Question: Following the code of a tutorial I defined class and methods for my function of linear regression.
'''
data(cats, package="MASS")
linmodeEst <- function(x,y){
qx <- qr(x) # QR-decomposition
coef <- solve.qr(qx,y) # solve(t(x)%*%x)%*%t(x)%*%y
df <- nrow(x)-ncol(x)
sigma2 <- sum((y-x%*%coef)^2)/df
vcov <- sigma2 * chol2inv(qx$qr)
colnames(vcov) <- rownames(vcov) <- colnames(x)
list(coefficients = coef, vcov=vcov, sigma = sqrt(sigma2), df=df)
}
linmod <- function(x,...) UseMethod("linmod")
linmod.default <- function(x,y,...){
x <- as.matrix(x)
y <- as.matrix(y)
est <- linmodeEst(x,y)
est$fitted.values <- as.vector(x%*%est$coefficients)
est$residuals <- y - est$fitted.values
est$call <- match.call()
class(est) <- "linmod"
est
}
print.linmod <- function(x,...){
cat("Call:
")
print(x$call)
cat("
Coefficients:
")
print(x$coefficients)
}
summary.linmod <- function(object,...){
se <- sqrt(diag(object$vcov))
tval <- coef(object)/se
TAB <- cbind(Estimate = coef(object),
StdErr = se,
t.value = tval,
p.value = 2*pt(-abs(tval), df=object$df))
res <- list(call=object$call, coefficients=TAB)
class(res) <- "summary.linmod"
res
}
print.summary.linmod <- function(x,...){
cat("Call:
")
print(x$call)
cat("
")
printCoefmat(x$coefficients, P.value=TRUE, has.Pvalue=TRUE)
}
x = cbind(Const=1, Bwt=cats$Bwt)
y = cats$Hw
mod1 <- linmod(x,y)
summary(mod1)
'''
So, in the 'summary.linmod <- function(object,...)' I defined the table names: 'Estimate, StdErr, t.value, p.value'. In R I get all the names in the header, in RStudio just StdErr. why is this happening?
My system: Linux 64bit, R 3.1.1

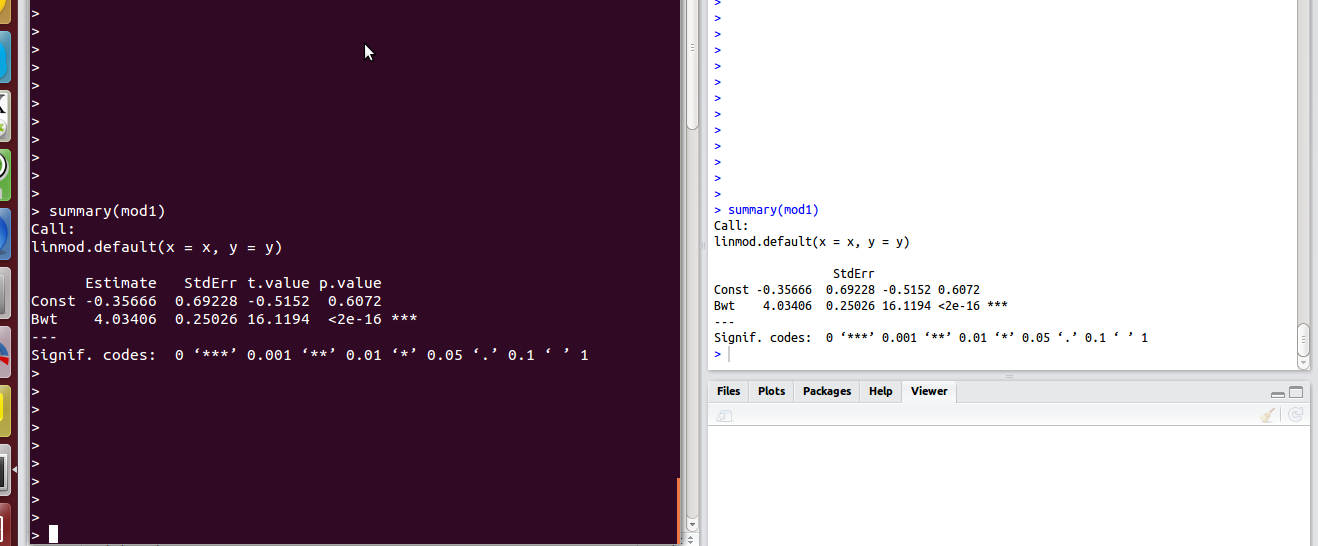
Answer: The documentation at '?cbind' states that: "For cbind (rbind) the column (row) names are taken from the colnames (rownames) of the arguments if these are matrix-like."
In constructing 'TAB', you are binding 3 single-column matrices (i.e. 'coef(object)', 'tval', and '2*pt(-abs(tval), df=object$df)', to 'se' (a non-matrix vector with 2 elements). Because of the behaviour quoted above, 'cbind' uses the matrices' names (empty) to name the matrix-like columns of 'TAB'.
Use 'cbind.data.frame' or simply 'data.frame' to construct 'TAB', and your summary output will have the expected names:
'''
summary.linmod <- function(object,...){
se <- sqrt(diag(object$vcov))
tval <- coef(object)/se
TAB <- data.frame(Estimate = coef(object),
StdErr = se,
t.value = tval,
p.value = 2*pt(-abs(tval), df=object$df))
res <- list(call=object$call, coefficients=TAB)
class(res) <- "summary.linmod"
res
}
> summary(mod1)
# Call:
# linmod.default(x = x, y = y)
#
# Estimate StdErr t.value p.value
# Const -0.35666 0.69228 -0.5152 0.6072
# Bwt 4.03406 0.25026 16.1194 <2e-16 ***
# ---
# Signif. codes: 0 '***' 0.001 '**' 0.01 '*' 0.05 '.' 0.1 ' ' 1
'''